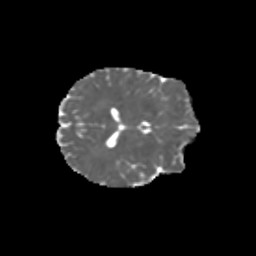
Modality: MD
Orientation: axial
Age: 32
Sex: female
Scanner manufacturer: siemens
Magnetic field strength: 3 T
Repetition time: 1.8 s
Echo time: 0.07 s